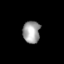
Tissue: skin
Cell type: Epithelial cells
Senescence score: 0.2434
Nuclear area (px): 377
Mean DAPI intensity: 160.379